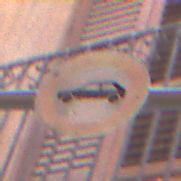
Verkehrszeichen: VerbotPersonenkraftwagen
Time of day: MorningAfternoon
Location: Outdoor (Urban)
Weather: Clear
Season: NotSpecified
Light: Natural